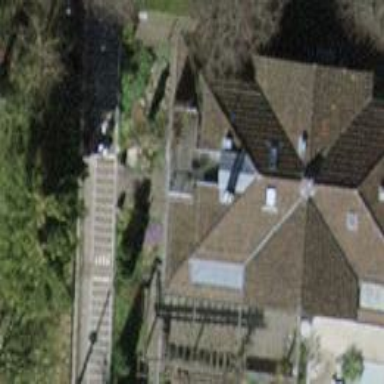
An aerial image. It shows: Detached building.